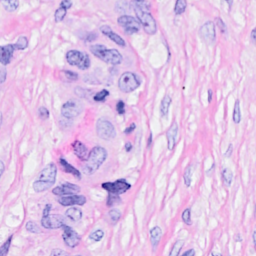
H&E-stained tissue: Breast